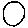
Label: circle